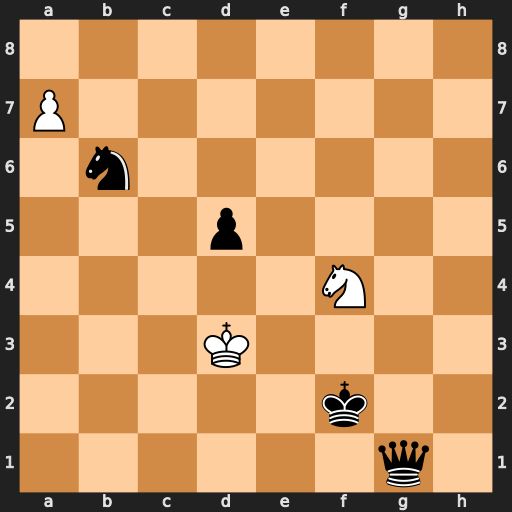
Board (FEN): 8/P7/1n6/3p4/5N2/3K4/5k2/6q1
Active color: w
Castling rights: -
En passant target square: -
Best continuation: Nh3+ Kg2 Nxg1 Kxg1 Kd4 Kf2 Kc5